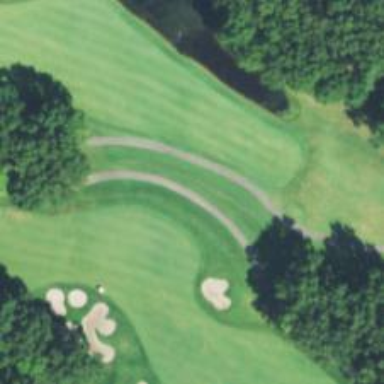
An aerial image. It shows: Path for both roads and golfers.